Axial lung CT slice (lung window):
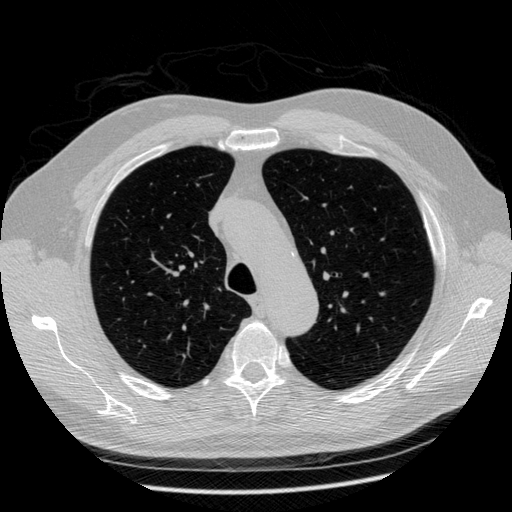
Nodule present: no